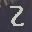
Label: 2